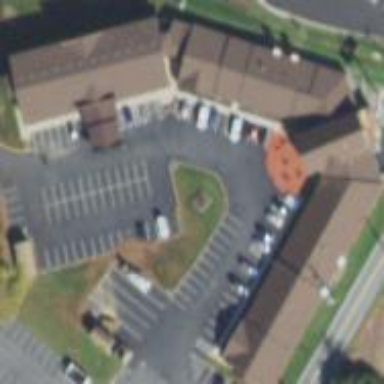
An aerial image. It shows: Motel.